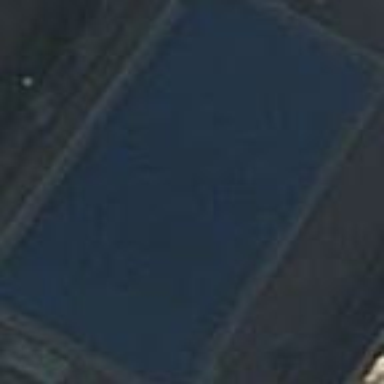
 perfect for swimming and other water activities."